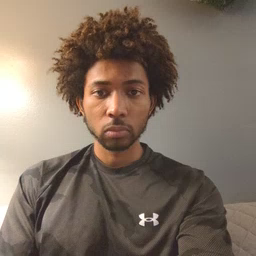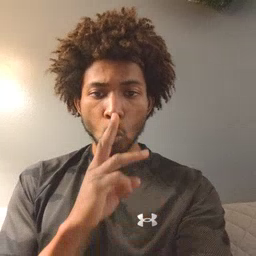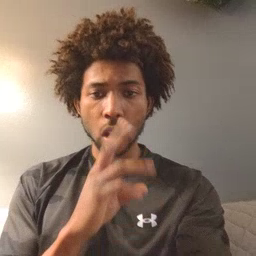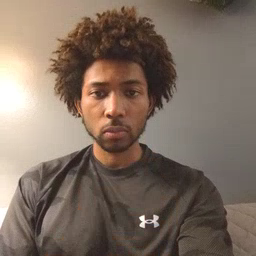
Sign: water